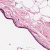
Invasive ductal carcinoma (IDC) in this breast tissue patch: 0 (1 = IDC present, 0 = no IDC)